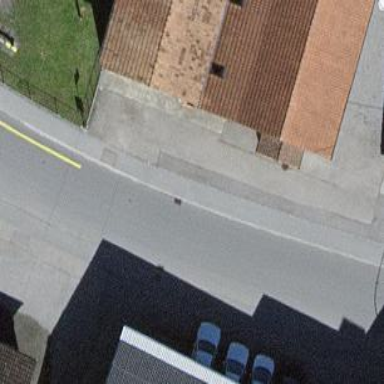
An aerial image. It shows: Bus stop with designated stop position for public transport.